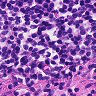
Metastatic tissue present: no